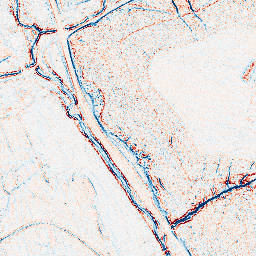
Category: edge_preserving
Decomposition family: bilateral
Decomposition parameters: d: 5
sigma_color: 100
sigma_space: 50
Upsampling method: regularized
Upsampling parameters: scale: 4
lambda_reg: 0.01
Upsampling scale: 4